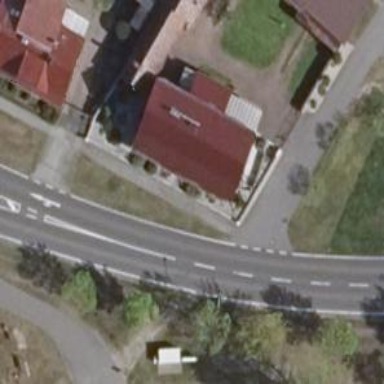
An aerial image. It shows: Residential road with asphalt surface that includes designated bicycle lane.